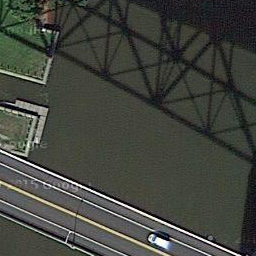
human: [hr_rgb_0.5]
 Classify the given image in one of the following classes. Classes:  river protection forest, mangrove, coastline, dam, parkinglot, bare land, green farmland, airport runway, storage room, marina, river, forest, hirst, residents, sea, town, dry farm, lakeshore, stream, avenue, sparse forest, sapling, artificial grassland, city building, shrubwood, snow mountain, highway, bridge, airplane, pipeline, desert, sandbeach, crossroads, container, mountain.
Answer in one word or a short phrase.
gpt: bridge